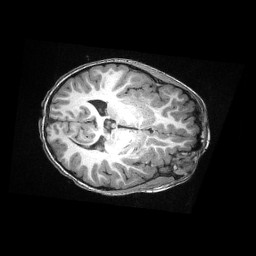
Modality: T1w
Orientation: axial
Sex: male